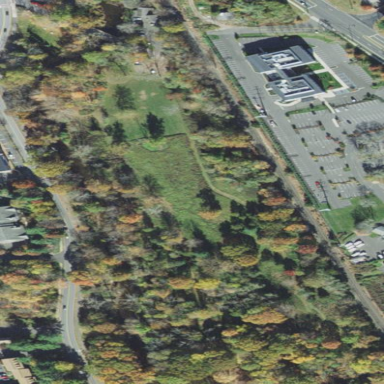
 designated as Existing Preserved Open Space."